Question: I'm going through the KMP algorithm and in this slide a powerpoint I downloaded it shows a transition table made from the fail array for the algorithm. I cannot made heads or tails of it. What exactly is this transition table showing in relation to the DFM? The transition table is in the upper right.

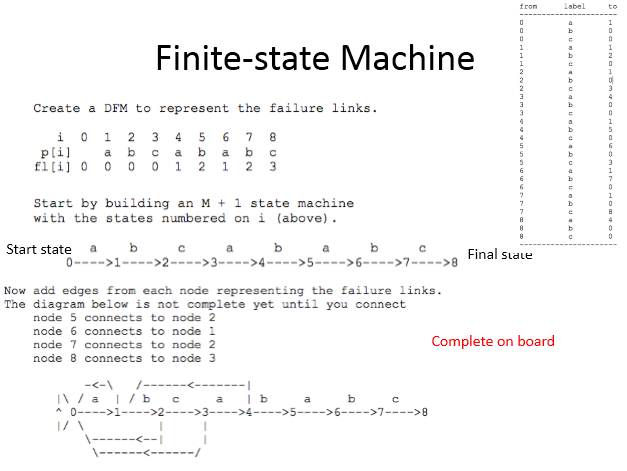
Answer: The transition table describes the transitions in the state machine: the left hand column gives the ID of the source state, the middle column gives the value that causes a transition from the source state to the target state, and the right hand column gives the ID of the target state. In contrast, the graphs and left hand table only show a subset of the transitions.
I think there's at least one erroneous entry though; either the left hand table or the right hand table is wrong about what State 1 should map to when an 'a' is encountered. Couldn't tell you which for sure though without seeing the rest of the slides.